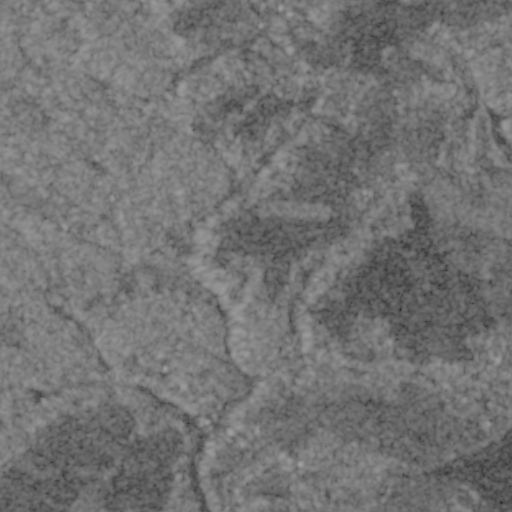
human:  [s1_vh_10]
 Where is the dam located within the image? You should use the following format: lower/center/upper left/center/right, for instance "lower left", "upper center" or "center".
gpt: The dam is located in the lower center of the image.
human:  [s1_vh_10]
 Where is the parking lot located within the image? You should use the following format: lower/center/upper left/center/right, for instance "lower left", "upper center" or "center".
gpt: The parking lot is located in the lower center of the image.
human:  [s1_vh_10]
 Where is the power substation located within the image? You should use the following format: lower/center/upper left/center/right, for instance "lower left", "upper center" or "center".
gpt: The power substation is located in the center right of the image.
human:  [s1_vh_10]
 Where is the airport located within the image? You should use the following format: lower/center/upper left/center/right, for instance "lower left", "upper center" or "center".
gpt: There is no airport in the image.

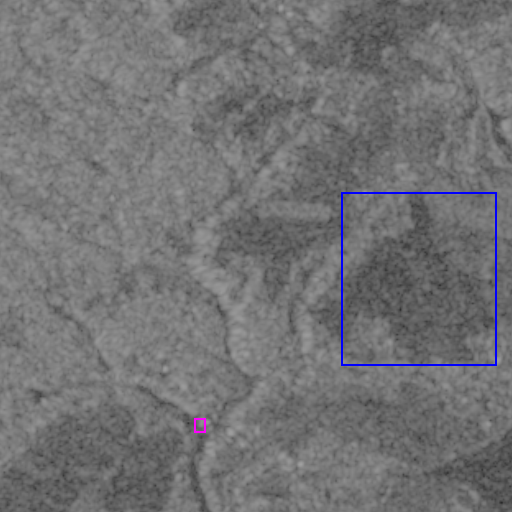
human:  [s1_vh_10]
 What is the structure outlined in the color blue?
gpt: The structure outlined in blue is a crop field.
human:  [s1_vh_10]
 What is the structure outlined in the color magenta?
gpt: The structure outlined in magenta is a parking lot.
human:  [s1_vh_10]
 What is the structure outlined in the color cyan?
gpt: There is no cyan outline.